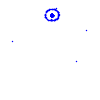
Particle: pion